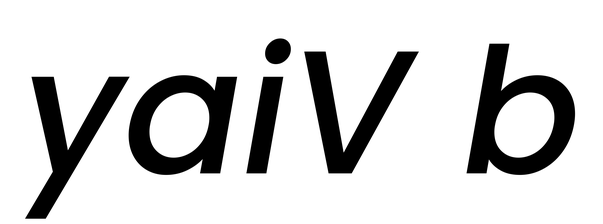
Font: Poppins-MediumItalic